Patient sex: M
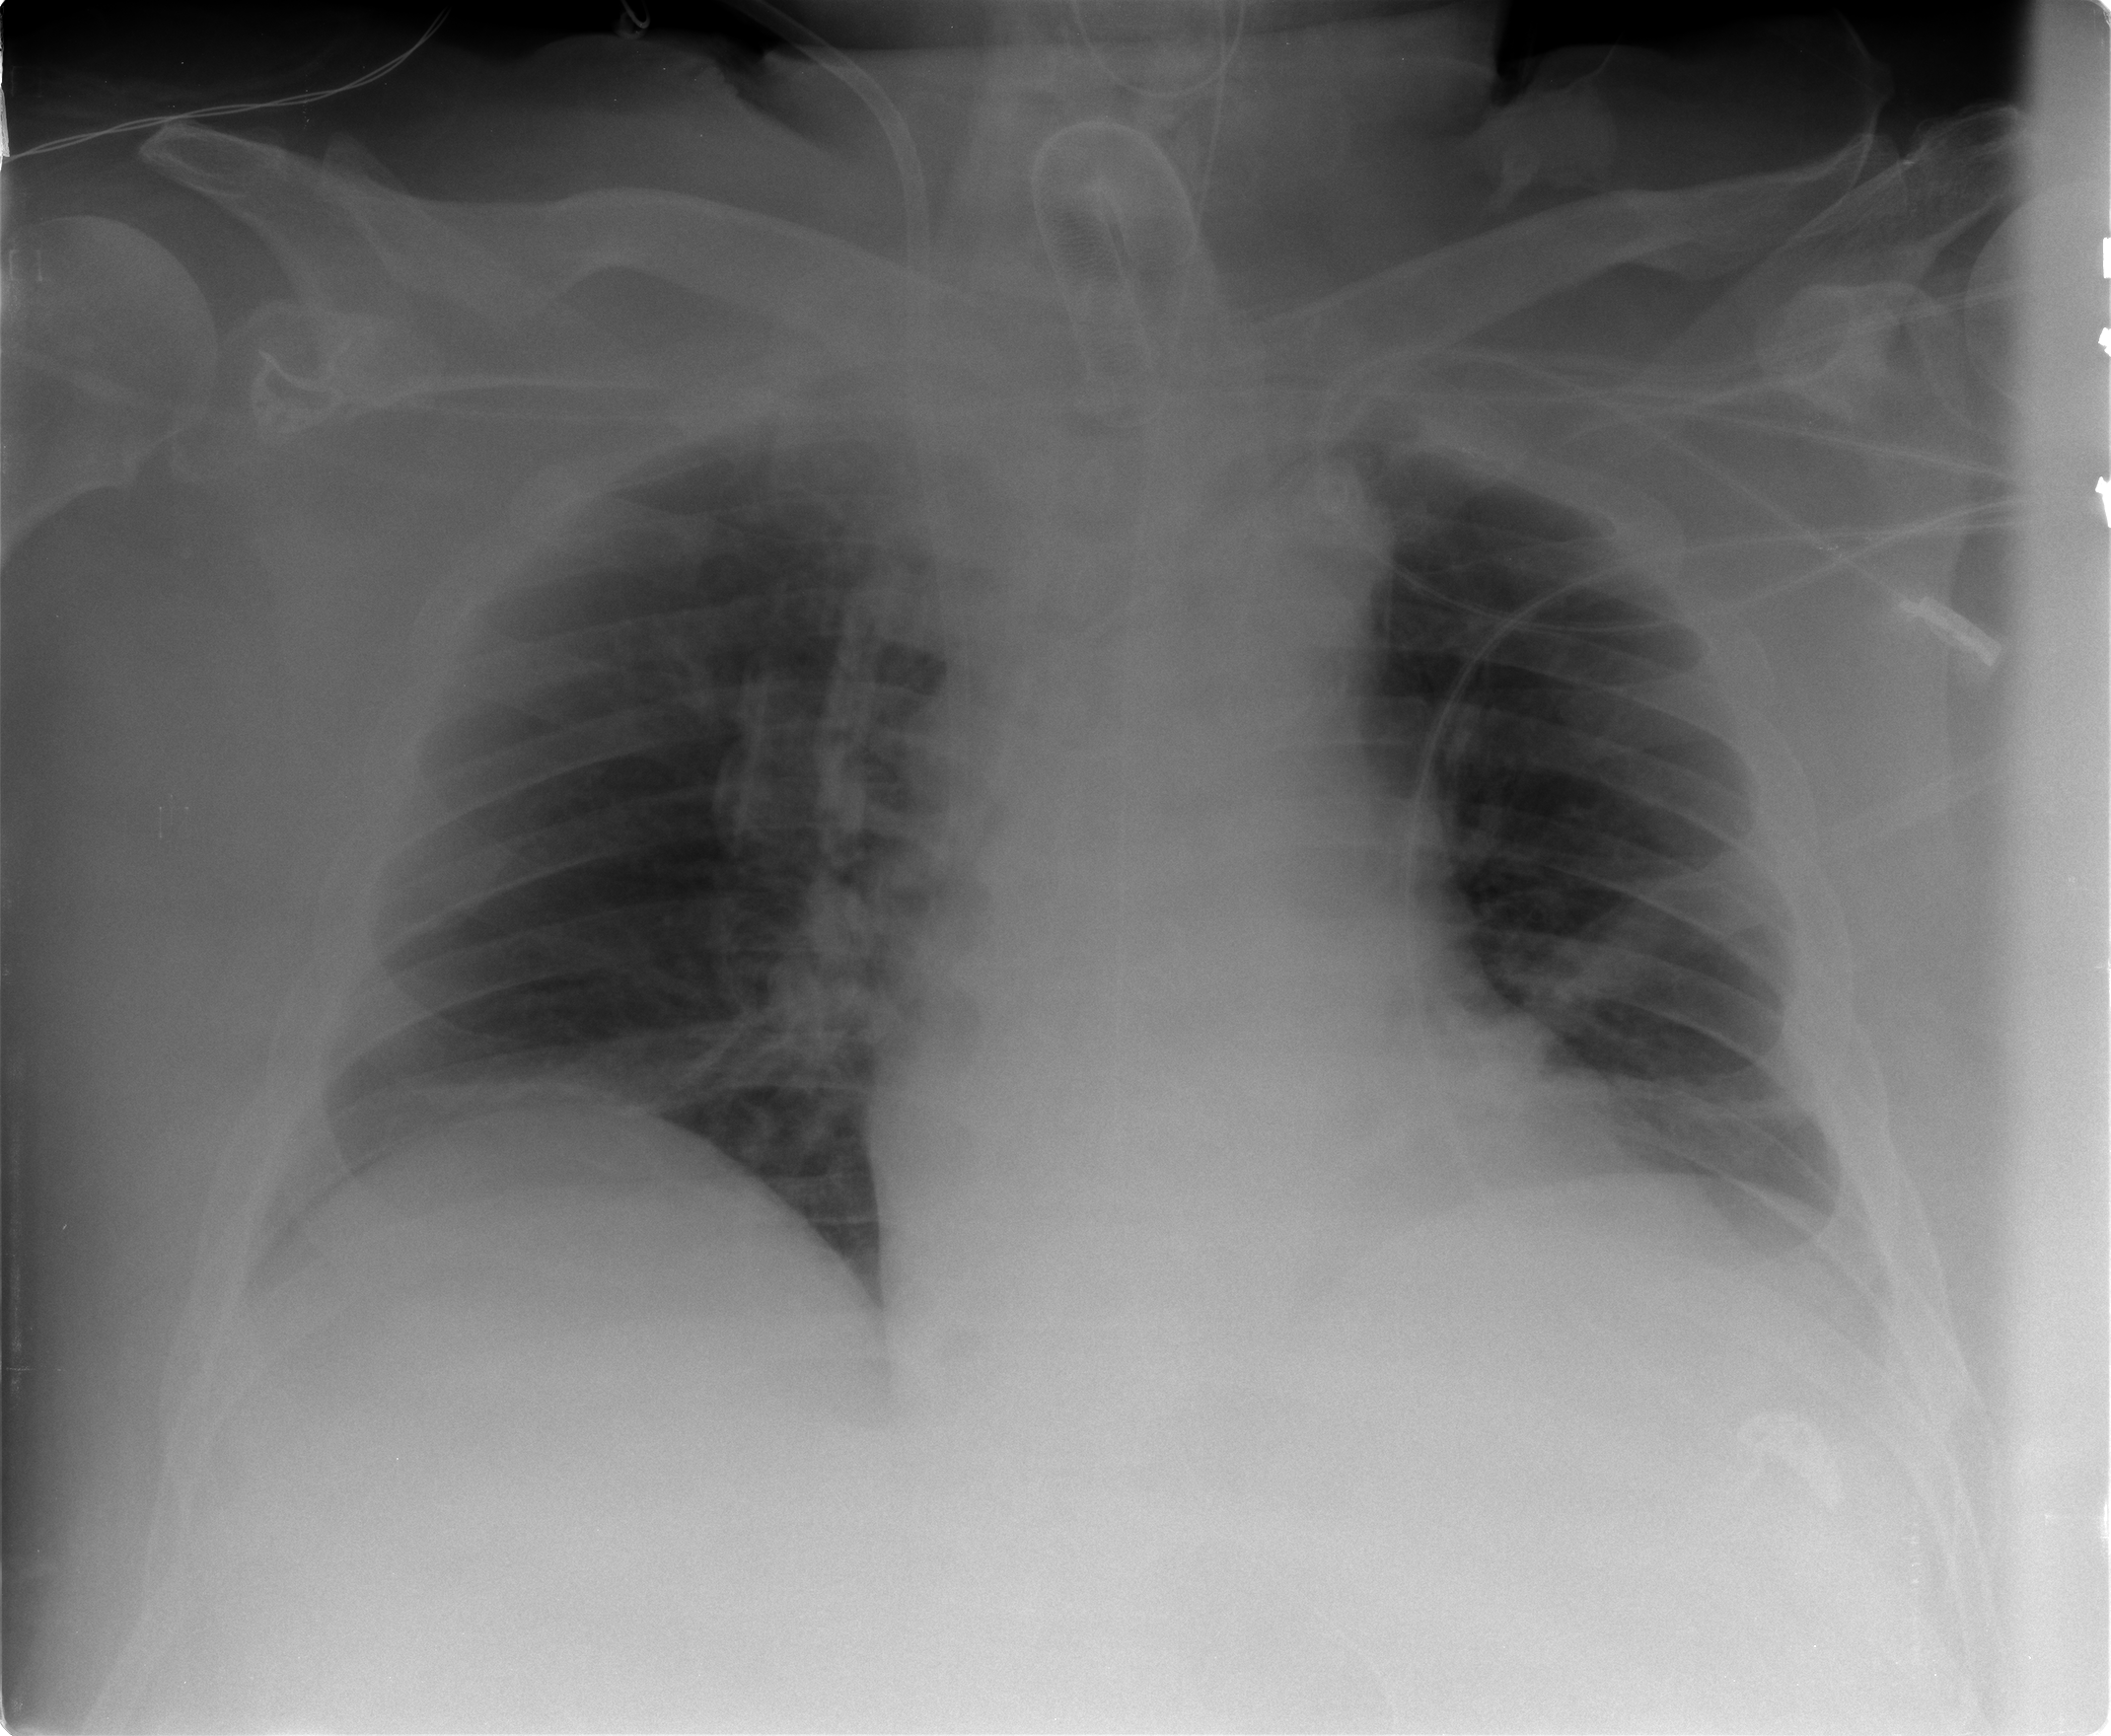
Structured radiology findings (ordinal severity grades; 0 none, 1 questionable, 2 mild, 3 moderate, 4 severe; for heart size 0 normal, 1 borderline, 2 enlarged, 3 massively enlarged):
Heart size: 0
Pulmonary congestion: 1
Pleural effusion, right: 0
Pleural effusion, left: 0
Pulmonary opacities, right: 0
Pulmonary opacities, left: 0
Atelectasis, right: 2
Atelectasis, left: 1